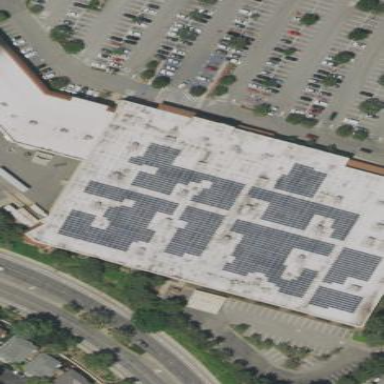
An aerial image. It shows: Commercial building.